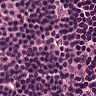
Metastatic tissue present: no